Field crop: tomato
Growth stage: 1
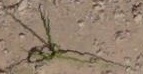
Species: cyperus